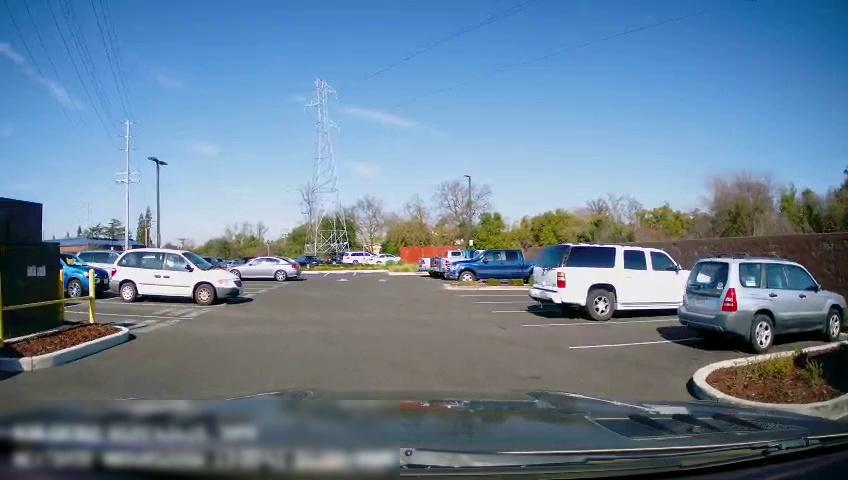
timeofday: Day
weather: Sunny
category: Drivable Space
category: Vehicles | Truck
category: Vehicles | SUV
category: Vehicles | Car
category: Vehicles | Truck
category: Vehicles | Truck
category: Vehicles | SUV
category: Vehicles | SUV
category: Vehicles | Car
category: Vehicles | SUV
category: Vehicles | Car
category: Vehicles | Car
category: Vehicles | Car
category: Vehicles | SUV
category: Vehicles | Car
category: Vehicles | Car